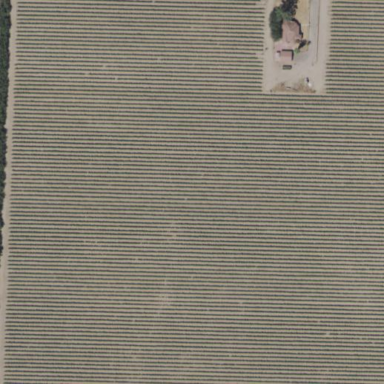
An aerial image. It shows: Vineyard growing grapes.